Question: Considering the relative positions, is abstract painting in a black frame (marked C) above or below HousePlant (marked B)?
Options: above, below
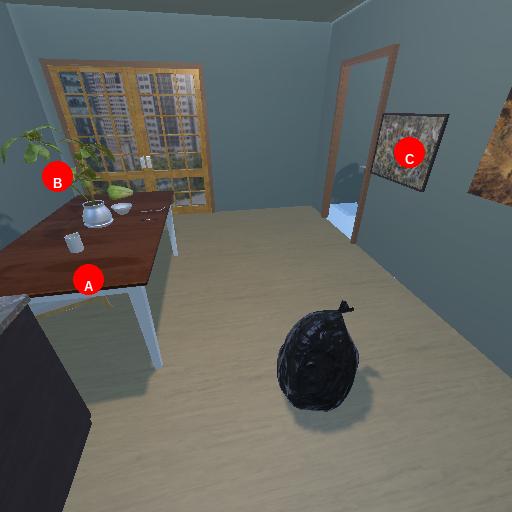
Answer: above